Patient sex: F
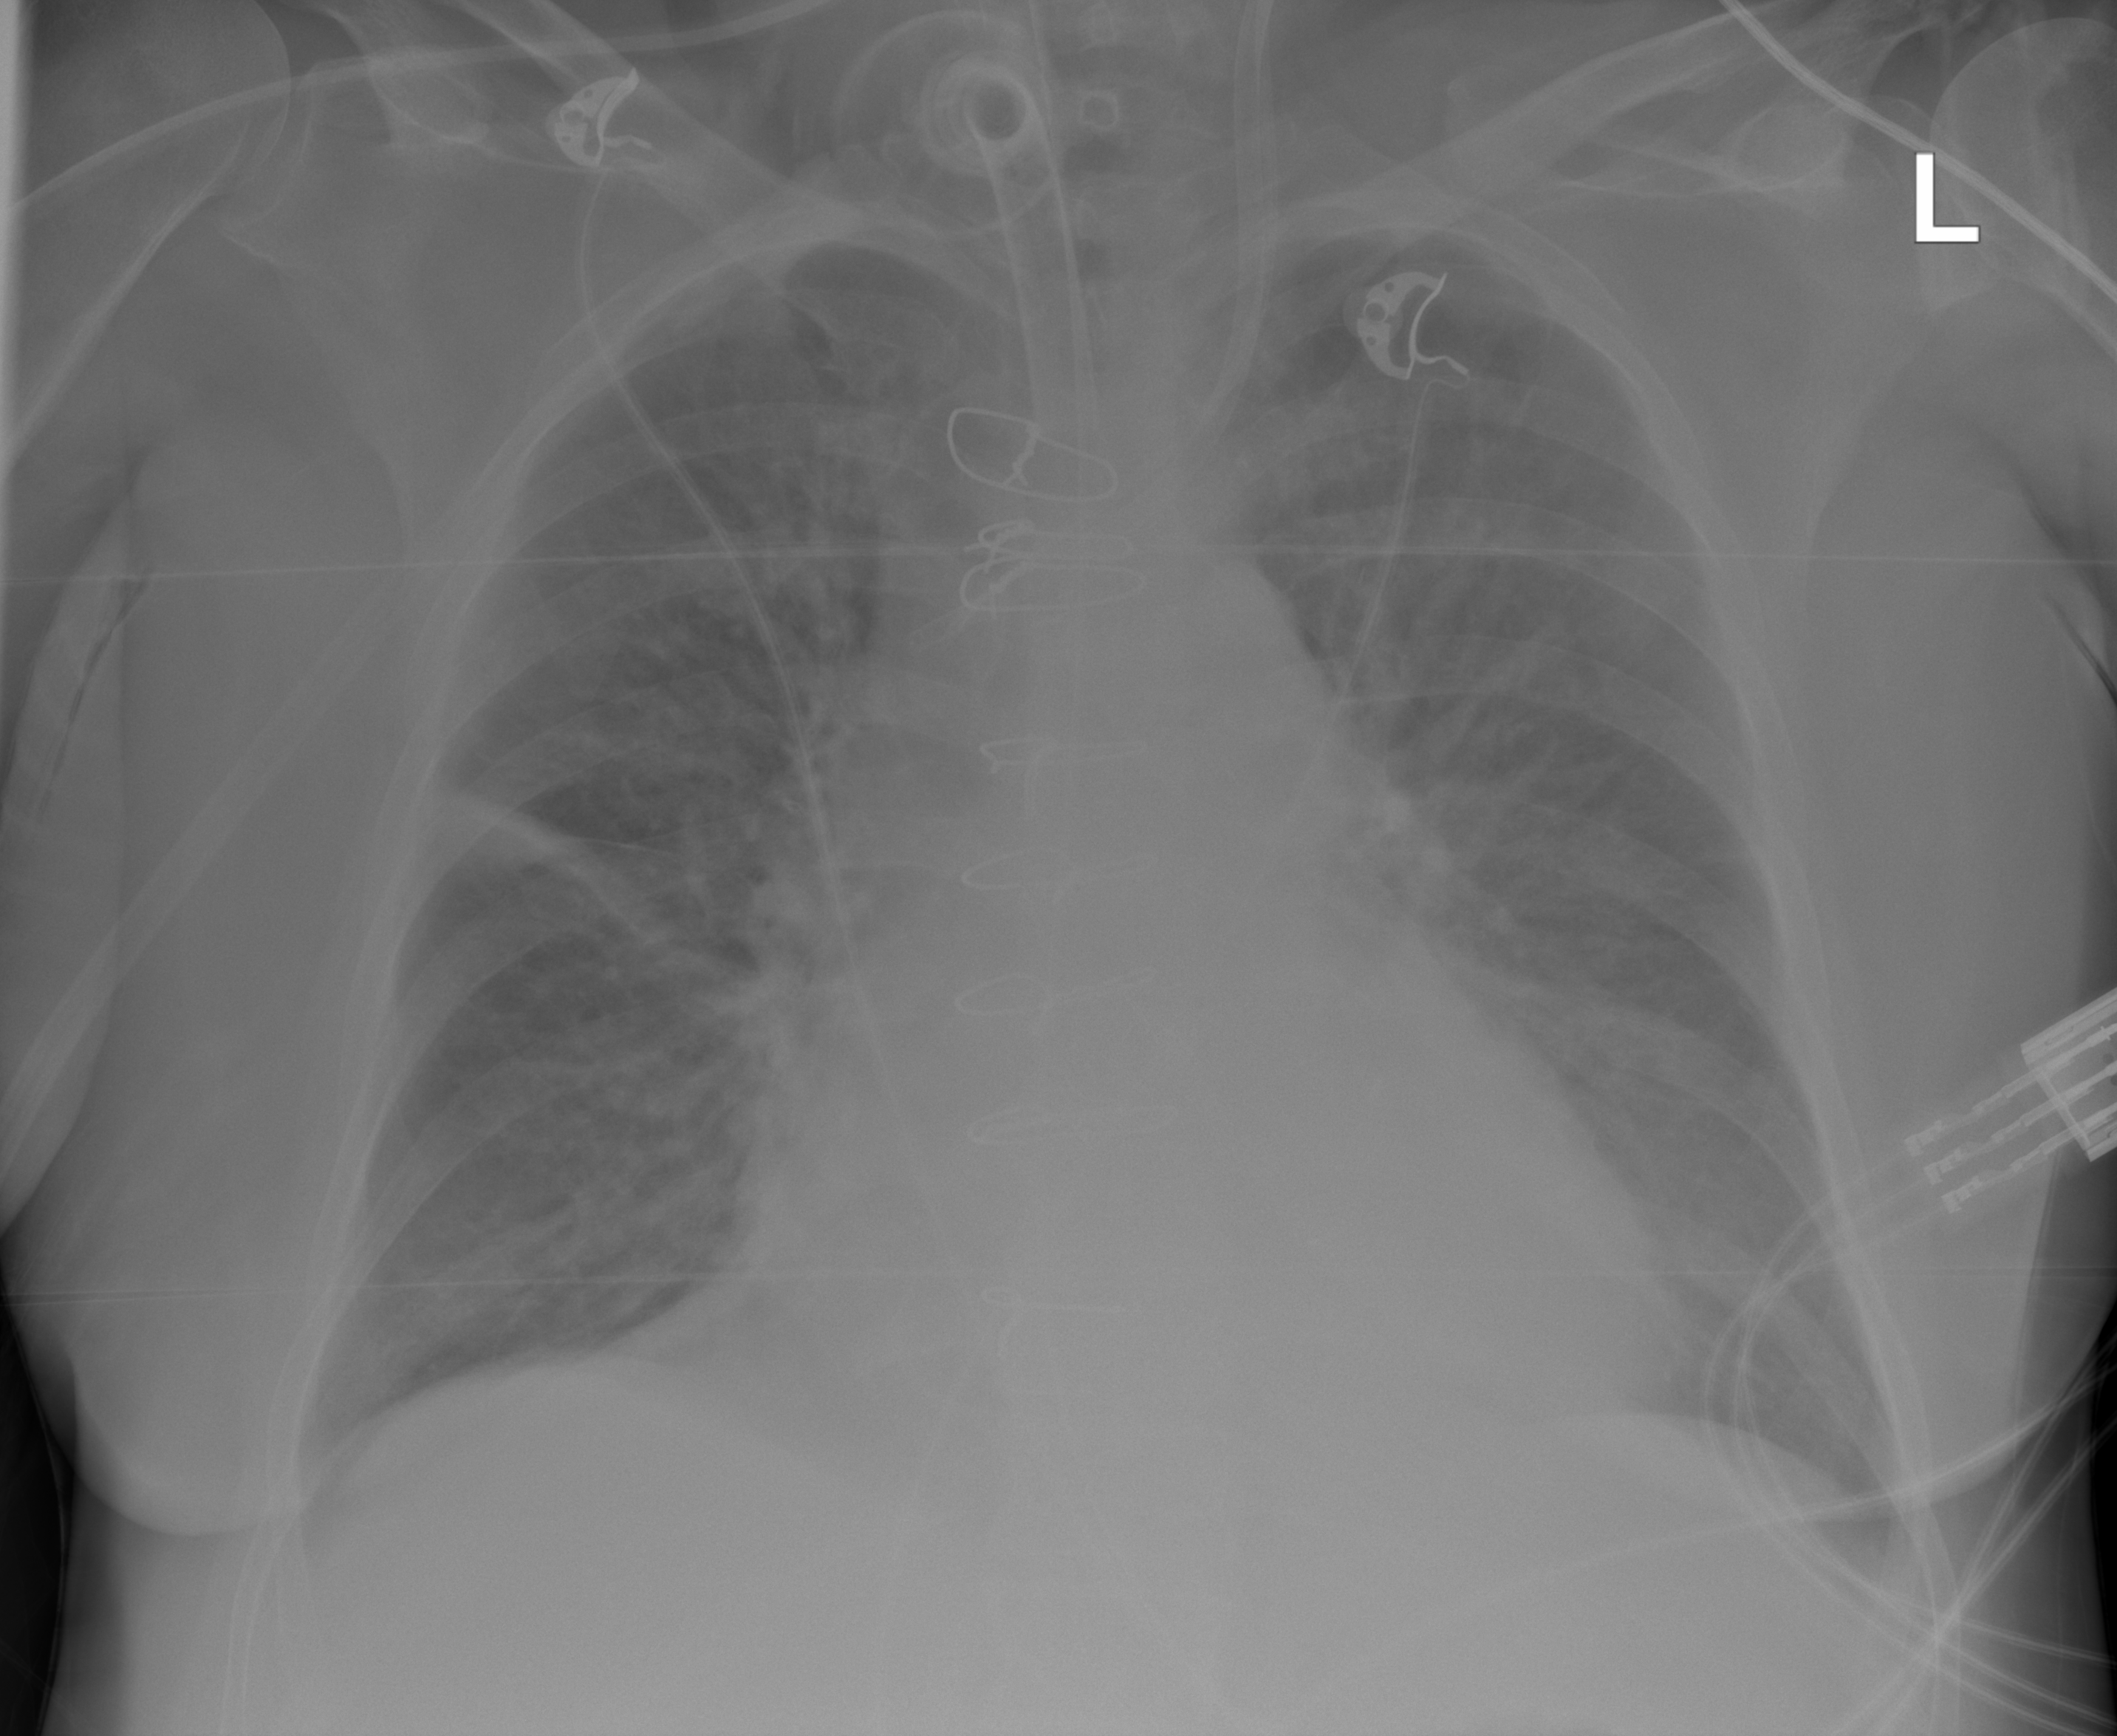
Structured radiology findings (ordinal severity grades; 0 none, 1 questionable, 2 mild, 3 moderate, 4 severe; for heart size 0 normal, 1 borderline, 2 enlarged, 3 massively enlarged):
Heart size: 2
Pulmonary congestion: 2
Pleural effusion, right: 2
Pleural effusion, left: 0
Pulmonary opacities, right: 2
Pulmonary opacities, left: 2
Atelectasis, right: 2
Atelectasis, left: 0